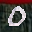
Label: 0